Question: My title kind of says it all really. I need to have text (left aligned) with an image underneath and an image to the right in html only (can't use CSS).
I'm a hesitant to share what I've done because you'll probably laugh but here is what I have (I'm not a developer, so bear with me).

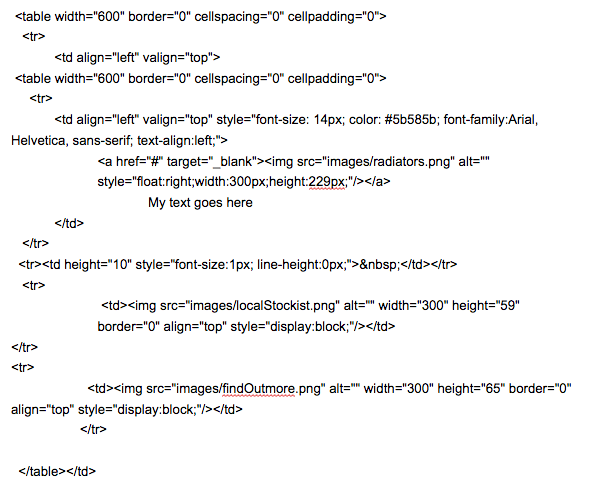
Answer: i have to guess what you want. but either way, the best way to do this is with 'tables' . so here are some solutions
1. if you can write inline and if you want the image to the right, to be to the right of both text and image under it.
'''
<table>
<tr>
<td style="padding-left:10px;">TEXT HERE<br />
TEXT HERE<br />
TEXT HERE</td>
<td rowspan="2" style="vertical-align:top"><img src="http://placehold.it/350x150"></td>
</tr>
<tr>
<td><img src="http://placehold.it/250x150"></td>
</tr>
</table>
'''
1. if you cant write inline and if you want the image to the right, to be to the right of the text only ( you can move it on the next row if you want it to be on the right of the other image )
'''
<table>
<tr>
<td>TEXT HERE<br />
TEXT HERE<br />
TEXT HERE</td>
<td><img src="http://placehold.it/350x150"></td>
</tr>
<tr>
<td><img src="http://placehold.it/250x150"></td>
</tr>
</table>
'''
let me know if one of these is what you actually want